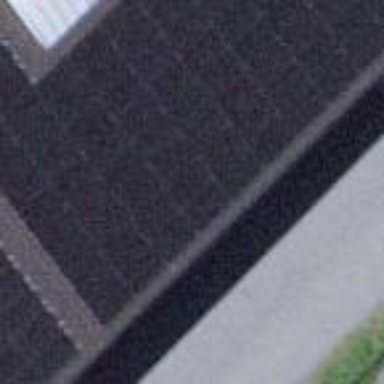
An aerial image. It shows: View of roof of building.